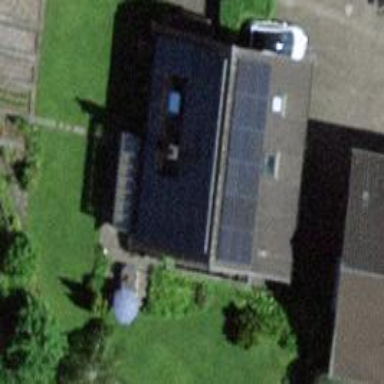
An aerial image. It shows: Solar power generator.